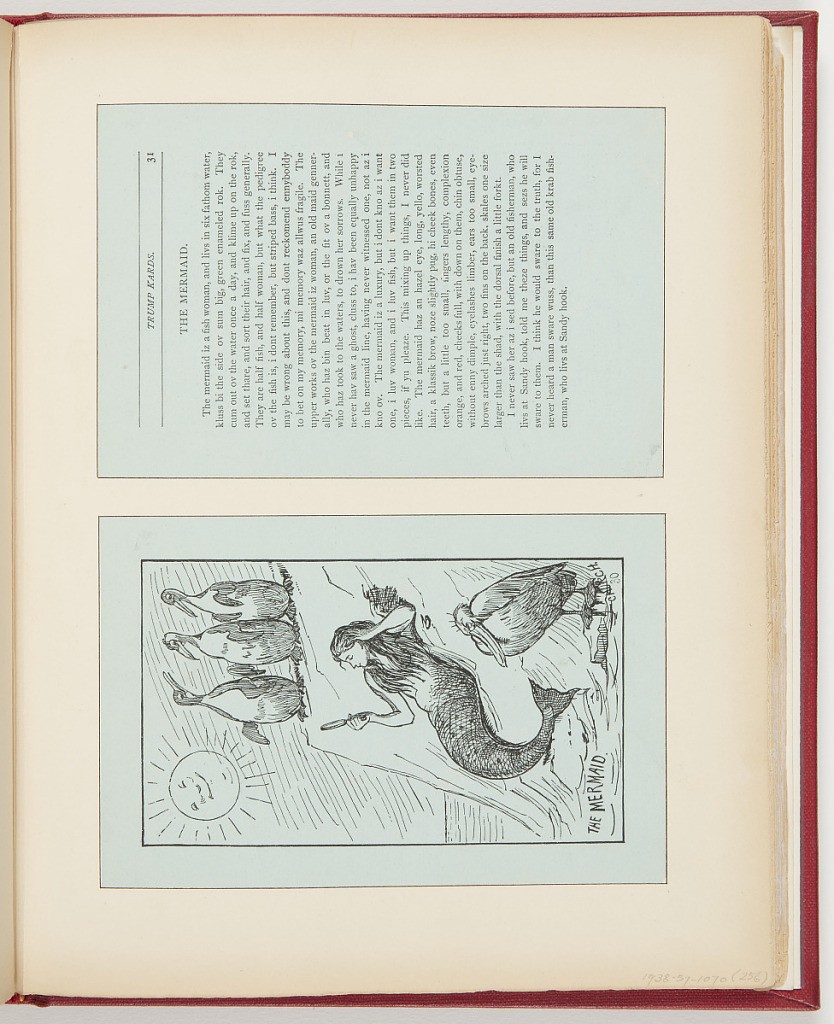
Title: The Mermaid
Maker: Frederick Stuart Church, American, 1842–1924
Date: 1877
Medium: Printed in black ink on blue paper
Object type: Ephemera
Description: Top, short story on what a mermaid is. Bottom; upper left, smiling sun; upper right, three standing penguins on top of cliff, below, profile of mermaid sitting facing left, with mirror in right hand, gazing at herself. Lower right, pelican gazing lovingly at mermaid.